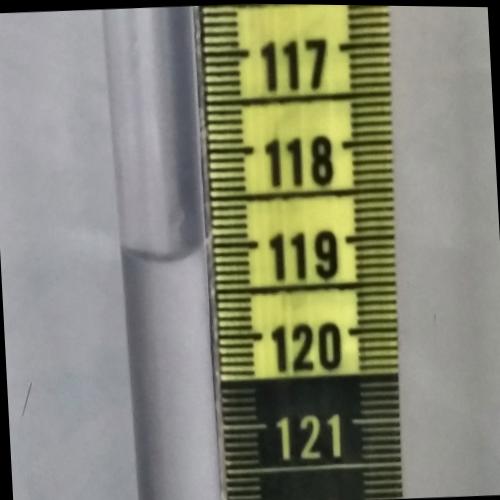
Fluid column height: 119.1 cm